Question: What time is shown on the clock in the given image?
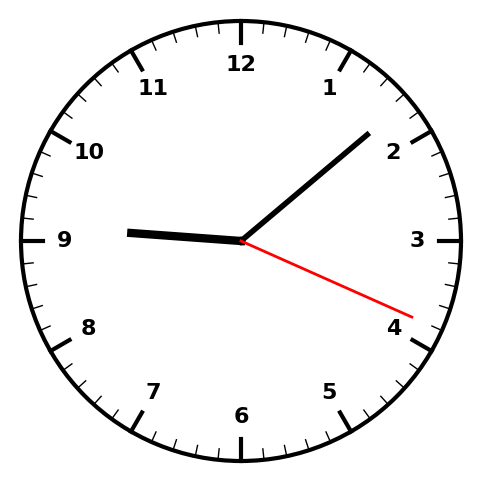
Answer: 09:08:19